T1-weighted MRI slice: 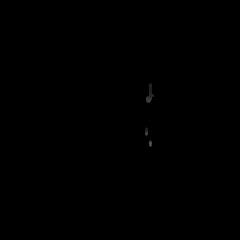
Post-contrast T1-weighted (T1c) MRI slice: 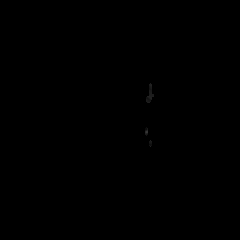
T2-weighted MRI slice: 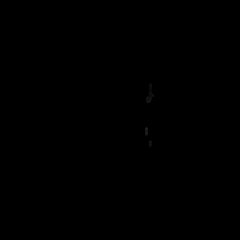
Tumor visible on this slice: no